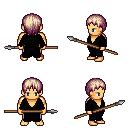
a pixel art fantasy rpg character, male body template, human, tanned skin, gray robe, gold greaves, white blonde plain hairstyle, spear, four views (front, back, left, right), 2x2 character sprite sheet, small pixel art, hard edges, no anti-aliasing